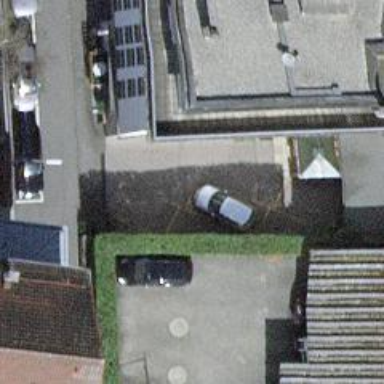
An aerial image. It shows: Café.